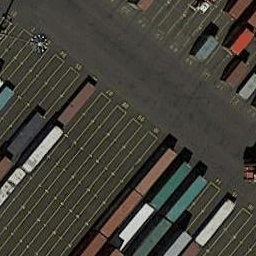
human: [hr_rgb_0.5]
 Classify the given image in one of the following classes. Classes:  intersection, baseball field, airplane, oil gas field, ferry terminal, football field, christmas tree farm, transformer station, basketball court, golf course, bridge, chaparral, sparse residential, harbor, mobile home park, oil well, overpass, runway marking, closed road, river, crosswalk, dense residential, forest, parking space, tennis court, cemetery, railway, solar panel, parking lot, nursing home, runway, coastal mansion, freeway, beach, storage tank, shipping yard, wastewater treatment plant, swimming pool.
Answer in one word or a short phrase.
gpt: shipping yard